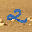
Label: 2